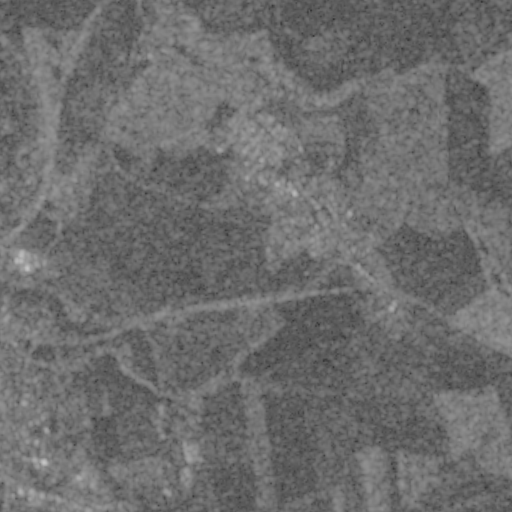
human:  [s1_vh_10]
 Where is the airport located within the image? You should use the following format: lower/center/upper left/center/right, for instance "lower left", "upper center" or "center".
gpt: The airport is located in the lower right of the image.
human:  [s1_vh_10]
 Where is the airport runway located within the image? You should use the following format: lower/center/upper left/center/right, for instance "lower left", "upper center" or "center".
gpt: The airport runway is located in the lower right of the image.
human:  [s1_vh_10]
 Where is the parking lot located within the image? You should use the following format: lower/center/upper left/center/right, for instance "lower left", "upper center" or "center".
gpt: The parking lot is located in the upper center of the image.
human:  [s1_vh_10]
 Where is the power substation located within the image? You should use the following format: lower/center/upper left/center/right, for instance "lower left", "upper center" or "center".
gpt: The power substation is located in the upper left of the image.
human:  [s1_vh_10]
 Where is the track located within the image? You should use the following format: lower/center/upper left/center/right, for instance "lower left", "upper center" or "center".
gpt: There is no track in the image.

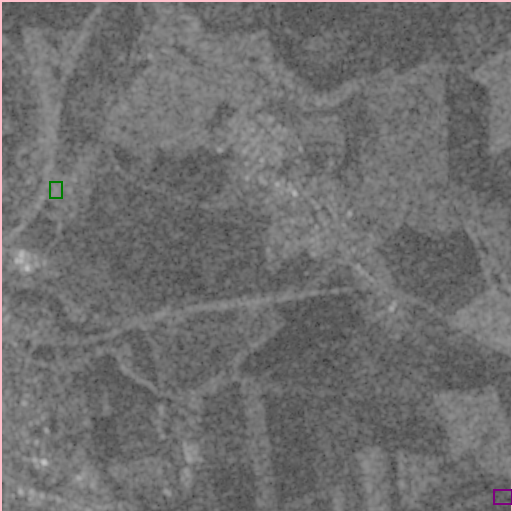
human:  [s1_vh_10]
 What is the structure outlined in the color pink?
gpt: The structure outlined in pink is a crop field.
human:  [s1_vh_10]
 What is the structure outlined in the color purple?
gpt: The structure outlined in purple is a park.
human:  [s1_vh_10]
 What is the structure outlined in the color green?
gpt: The structure outlined in green is a power substation.
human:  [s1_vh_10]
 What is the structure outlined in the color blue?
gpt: There is no blue outline.